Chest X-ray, AP view. Patient: 69 years old, sex F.
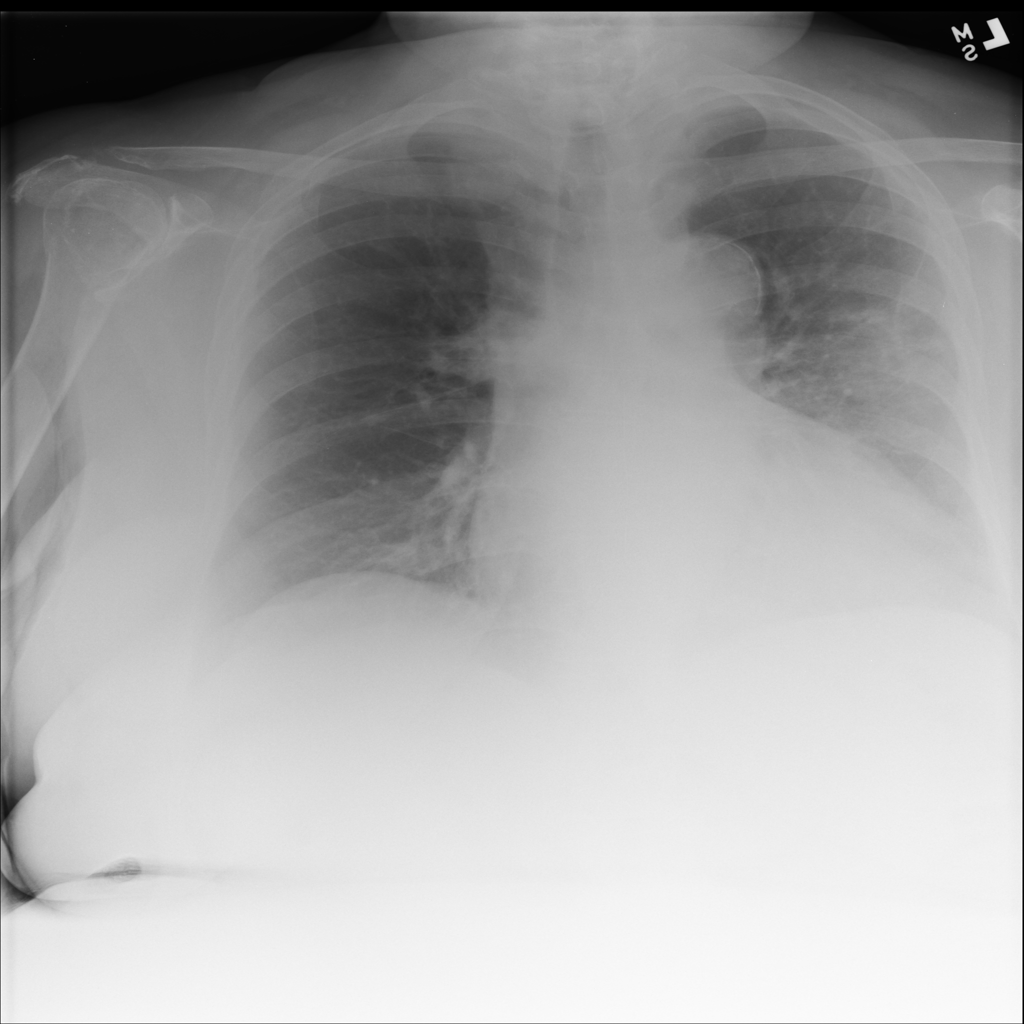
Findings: Infiltration